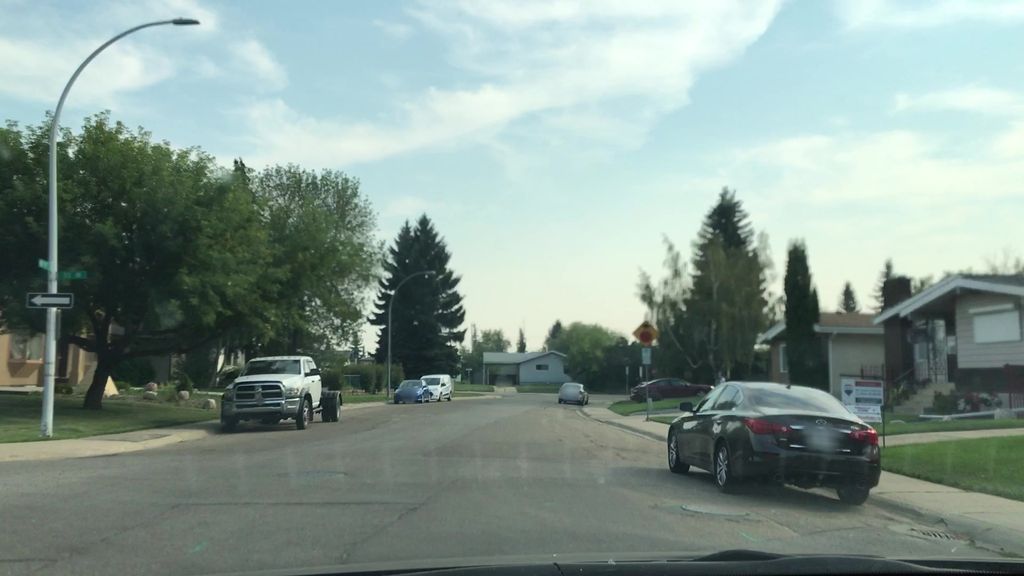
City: edmonton